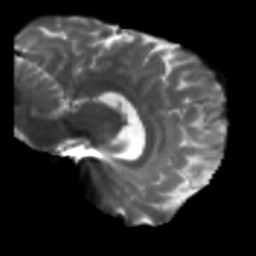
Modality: T2w
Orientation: sagittal
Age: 42
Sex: male
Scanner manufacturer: siemens
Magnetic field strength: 3 T
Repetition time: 5.25 s
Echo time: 0.08 s